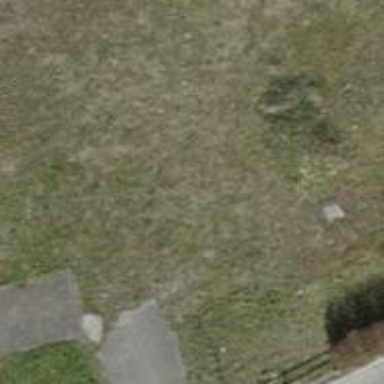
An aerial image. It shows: Bollard.